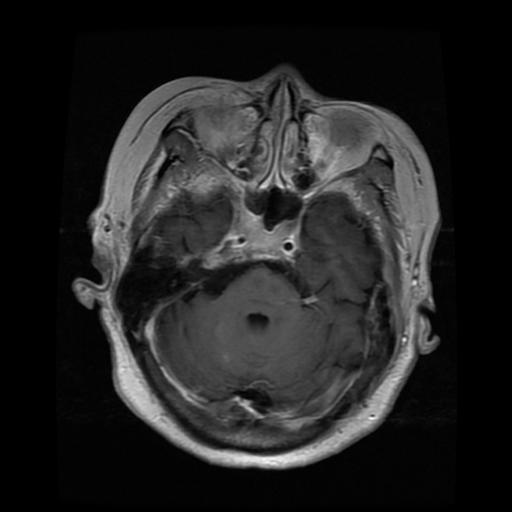
Label: pituitary